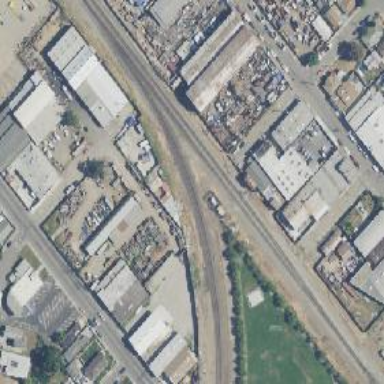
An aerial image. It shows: Junction on the railway.